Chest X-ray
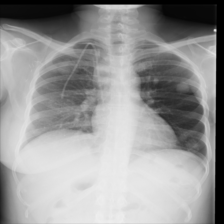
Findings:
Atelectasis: negative
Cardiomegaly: negative
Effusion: negative
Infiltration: positive
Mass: positive
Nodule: negative
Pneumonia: negative
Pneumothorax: negative
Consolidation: negative
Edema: negative
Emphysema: negative
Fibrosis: negative
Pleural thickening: negative
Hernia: negative